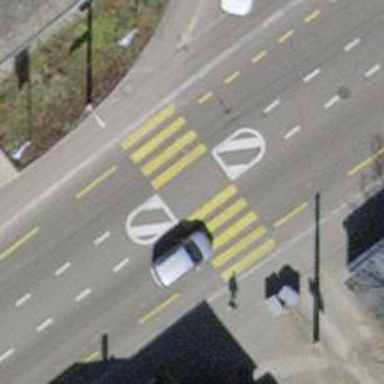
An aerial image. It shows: Zebra crossing on the road.